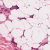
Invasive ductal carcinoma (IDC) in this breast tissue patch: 1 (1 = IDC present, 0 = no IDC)